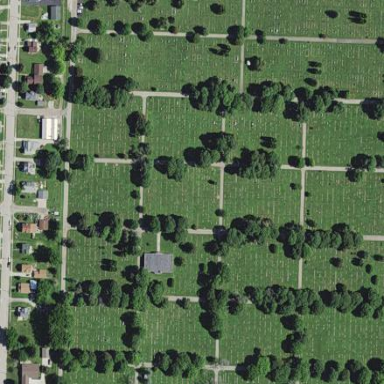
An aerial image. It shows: Cemetery.